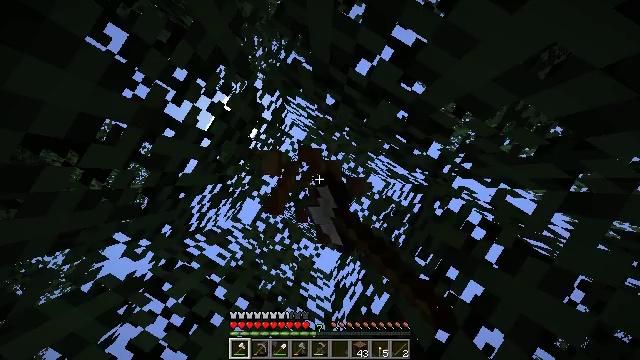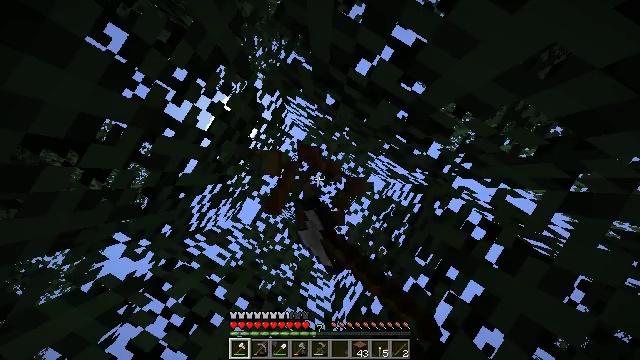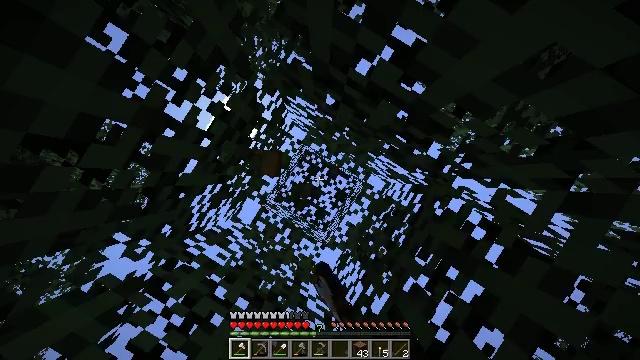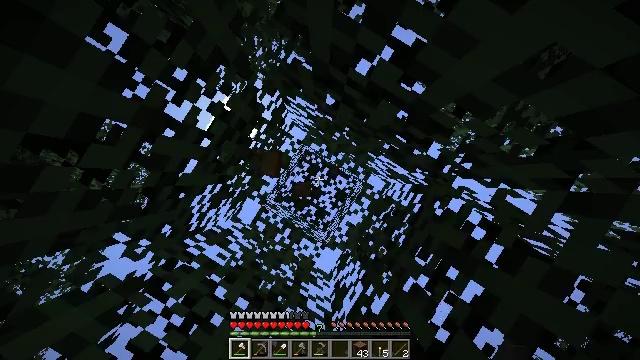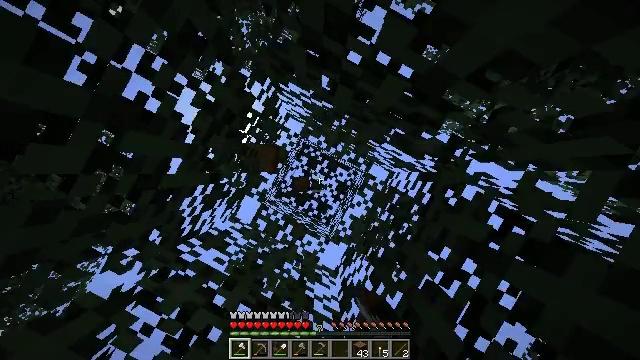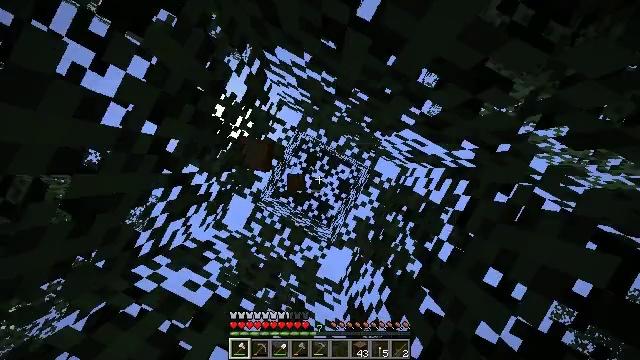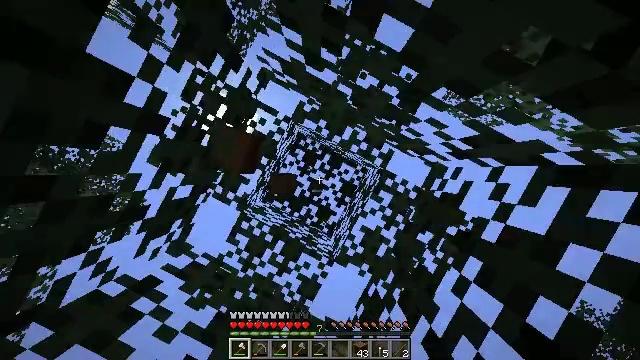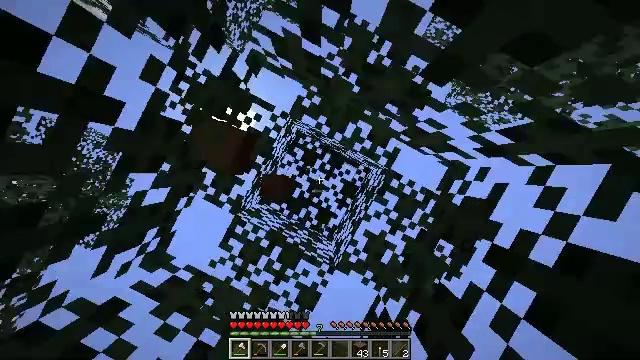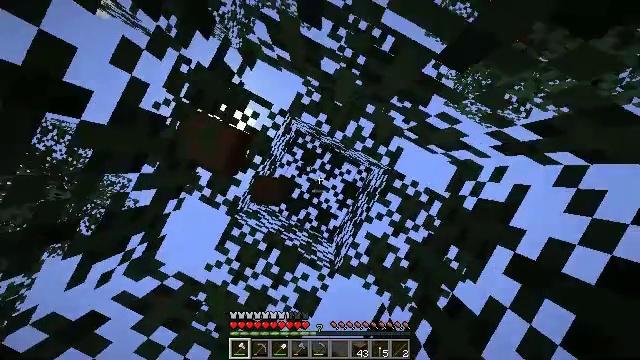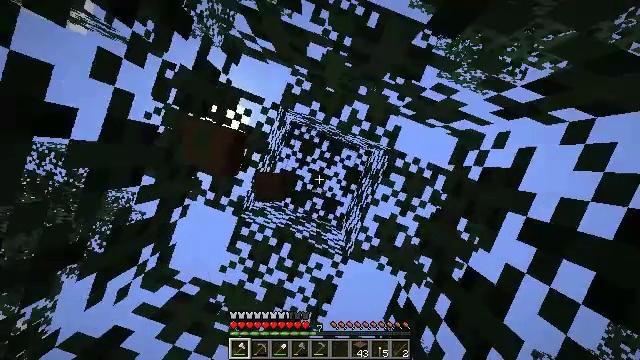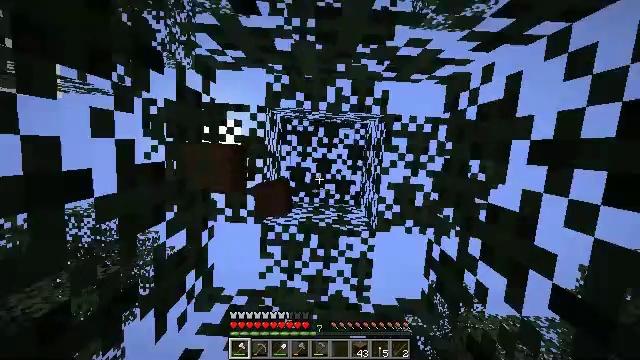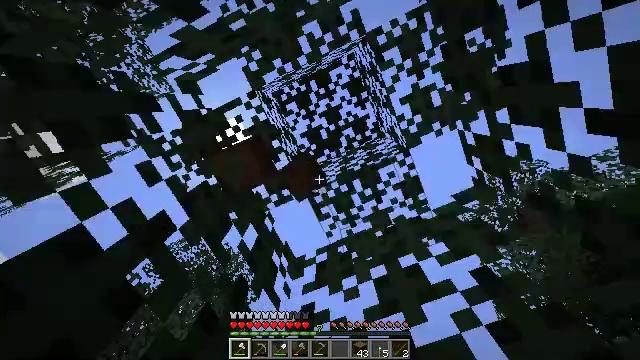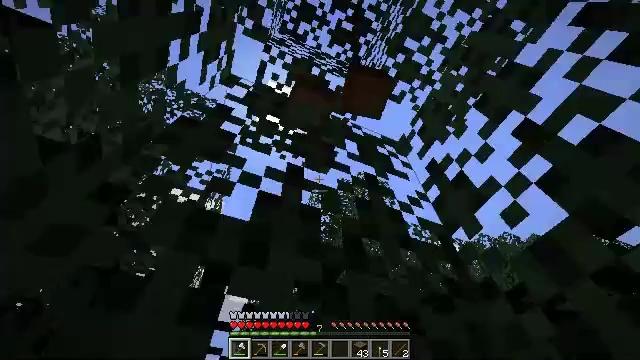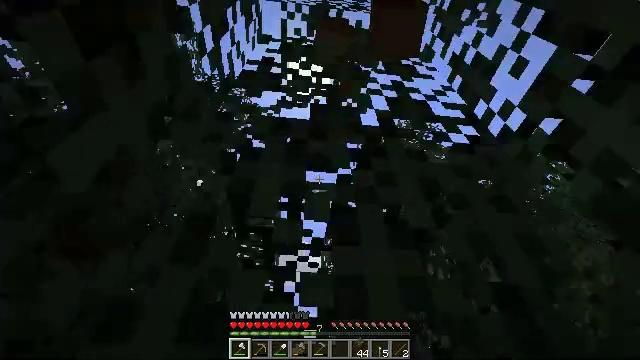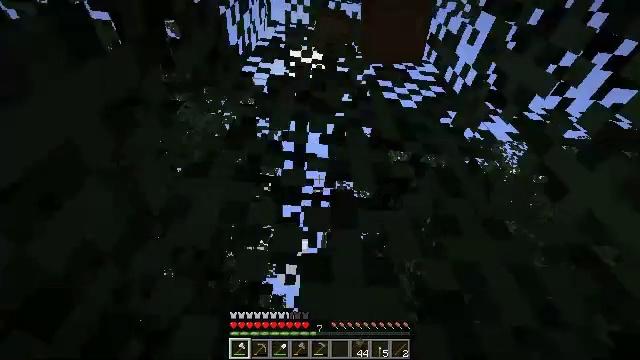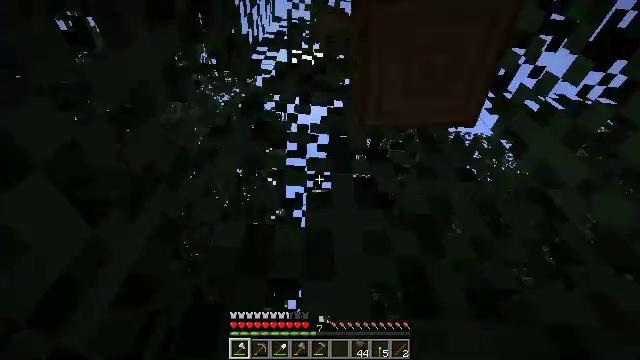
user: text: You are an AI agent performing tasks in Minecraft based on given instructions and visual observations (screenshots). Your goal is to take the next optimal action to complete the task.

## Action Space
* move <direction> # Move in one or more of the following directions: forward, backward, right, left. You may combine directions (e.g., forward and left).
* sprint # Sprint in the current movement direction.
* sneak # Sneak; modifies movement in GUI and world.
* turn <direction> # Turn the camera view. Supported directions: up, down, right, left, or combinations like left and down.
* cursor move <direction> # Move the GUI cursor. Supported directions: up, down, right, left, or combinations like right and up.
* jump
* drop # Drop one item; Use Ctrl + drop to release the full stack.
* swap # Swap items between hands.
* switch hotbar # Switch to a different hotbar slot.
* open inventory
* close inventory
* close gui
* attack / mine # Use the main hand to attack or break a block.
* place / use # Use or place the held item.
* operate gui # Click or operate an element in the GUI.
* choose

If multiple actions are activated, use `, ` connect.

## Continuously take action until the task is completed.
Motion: motion action
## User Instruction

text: Punch the spruce leaves to get saplings.
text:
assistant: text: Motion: attack / mine
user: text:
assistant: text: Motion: attack / mine
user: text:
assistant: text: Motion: attack / mine
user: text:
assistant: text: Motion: turn left and down, jump
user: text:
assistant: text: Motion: jump
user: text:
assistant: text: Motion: jump
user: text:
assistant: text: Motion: jump
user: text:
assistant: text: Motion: jump
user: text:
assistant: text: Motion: turn left and down, jump
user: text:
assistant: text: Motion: turn left and down, jump
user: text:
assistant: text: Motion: turn left and down
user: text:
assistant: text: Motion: turn left and down
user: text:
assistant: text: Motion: turn left and down
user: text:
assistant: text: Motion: no_op
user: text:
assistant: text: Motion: no_op
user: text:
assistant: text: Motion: turn left and up
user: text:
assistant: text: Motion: turn left and up
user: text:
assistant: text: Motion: move right, turn up
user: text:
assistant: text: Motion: move right, turn right and up
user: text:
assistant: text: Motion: no_op
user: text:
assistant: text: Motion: turn up
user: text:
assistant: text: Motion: turn up
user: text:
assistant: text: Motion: turn up
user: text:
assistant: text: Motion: jump
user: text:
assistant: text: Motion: jump
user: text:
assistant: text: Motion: turn left and down, jump
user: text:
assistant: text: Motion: turn left, jump
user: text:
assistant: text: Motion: turn left and down, jump
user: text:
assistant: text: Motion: turn left and down, jump
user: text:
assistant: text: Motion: no_op